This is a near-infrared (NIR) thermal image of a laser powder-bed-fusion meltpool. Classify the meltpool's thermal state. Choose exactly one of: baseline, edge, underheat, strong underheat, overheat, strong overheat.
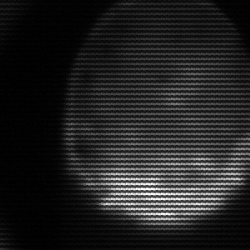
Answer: edge